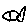
Label: fish